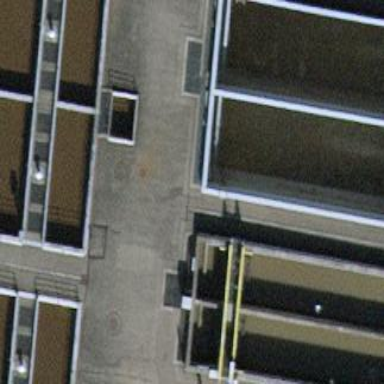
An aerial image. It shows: Body of wastewater.